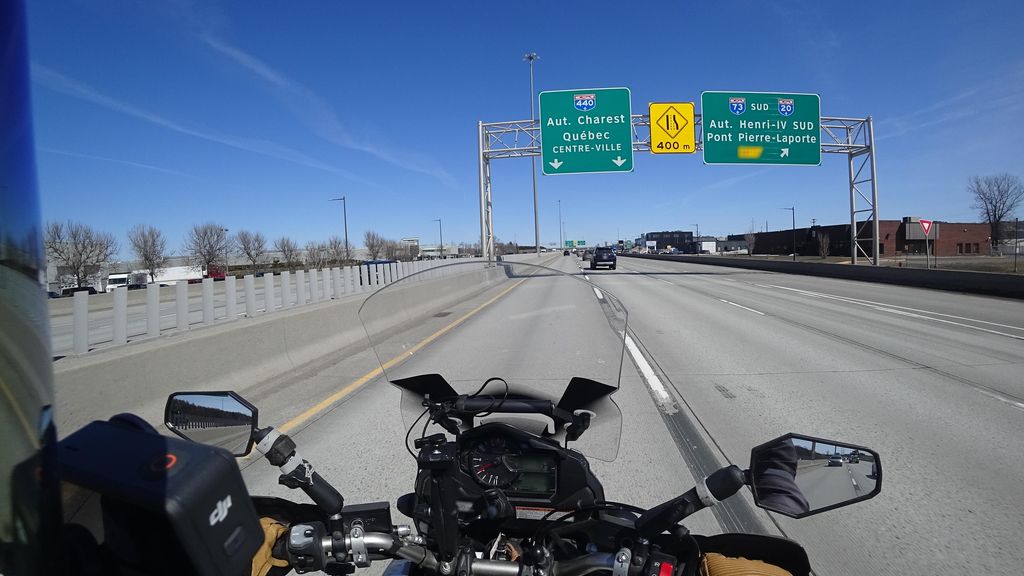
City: quebec_city